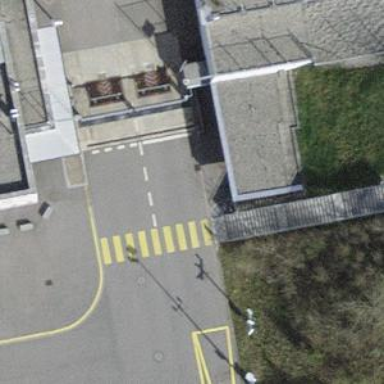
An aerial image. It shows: Uncontrolled zebra crossing on the road.